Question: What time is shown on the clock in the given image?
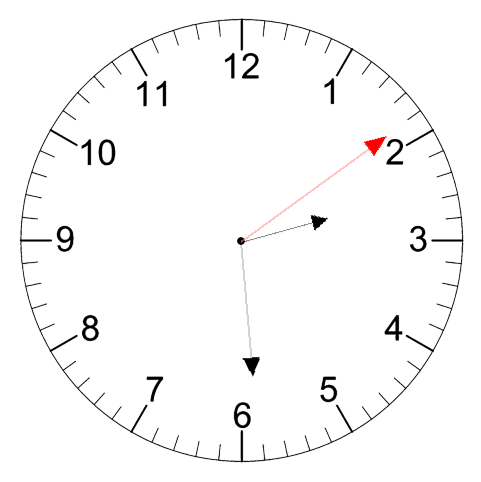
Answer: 02:29:09